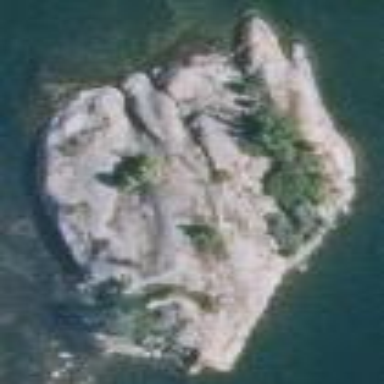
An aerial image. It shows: Islet along the natural coastline.